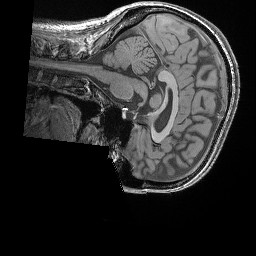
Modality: T1w
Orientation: sagittal
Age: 24
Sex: female
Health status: healthy
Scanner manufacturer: siemens
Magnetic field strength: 3 T
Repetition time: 0.02 s
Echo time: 0.00492 s